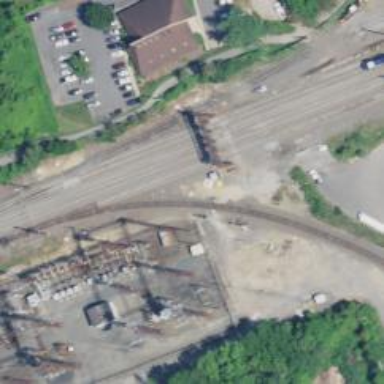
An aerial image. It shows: Railway signal.